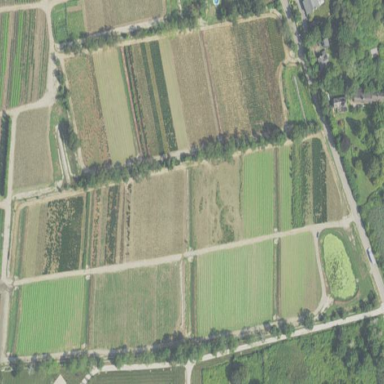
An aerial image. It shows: Plant nursery area.